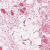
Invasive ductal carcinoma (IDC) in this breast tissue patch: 0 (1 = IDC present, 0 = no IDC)